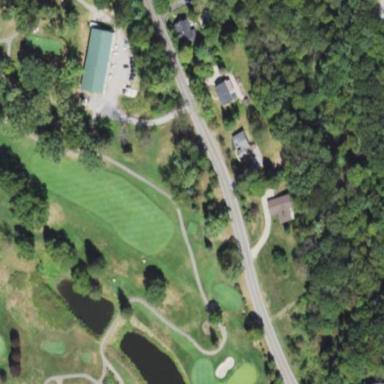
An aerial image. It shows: Golf fairway surrounded by grass.